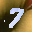
Label: 7